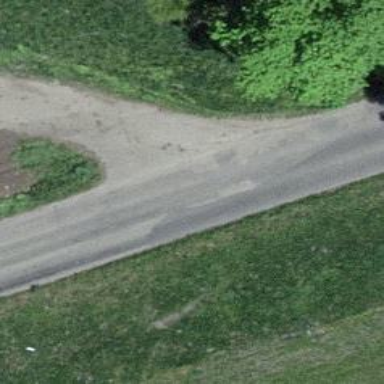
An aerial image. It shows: Unclassified road.